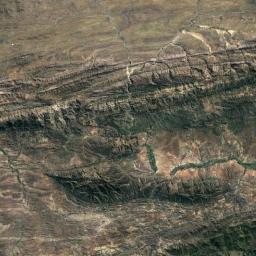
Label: mountain